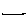
Label: line